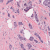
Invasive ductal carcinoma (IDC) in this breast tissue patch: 1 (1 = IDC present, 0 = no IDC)